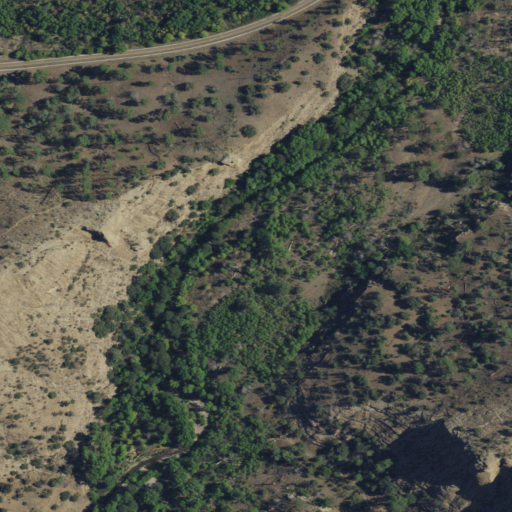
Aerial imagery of valley in New Mexico named Bull Spring Canyon containing shrub, evergreen forest, open development, woody wetlands, grassland, and low intensity development